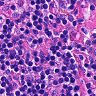
Metastatic tissue present: no